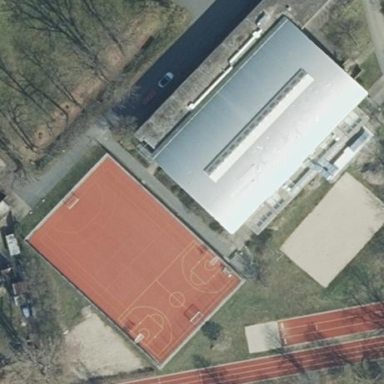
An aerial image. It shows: Sports centre building.